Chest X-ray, PA view. Patient: 65 years old, sex M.
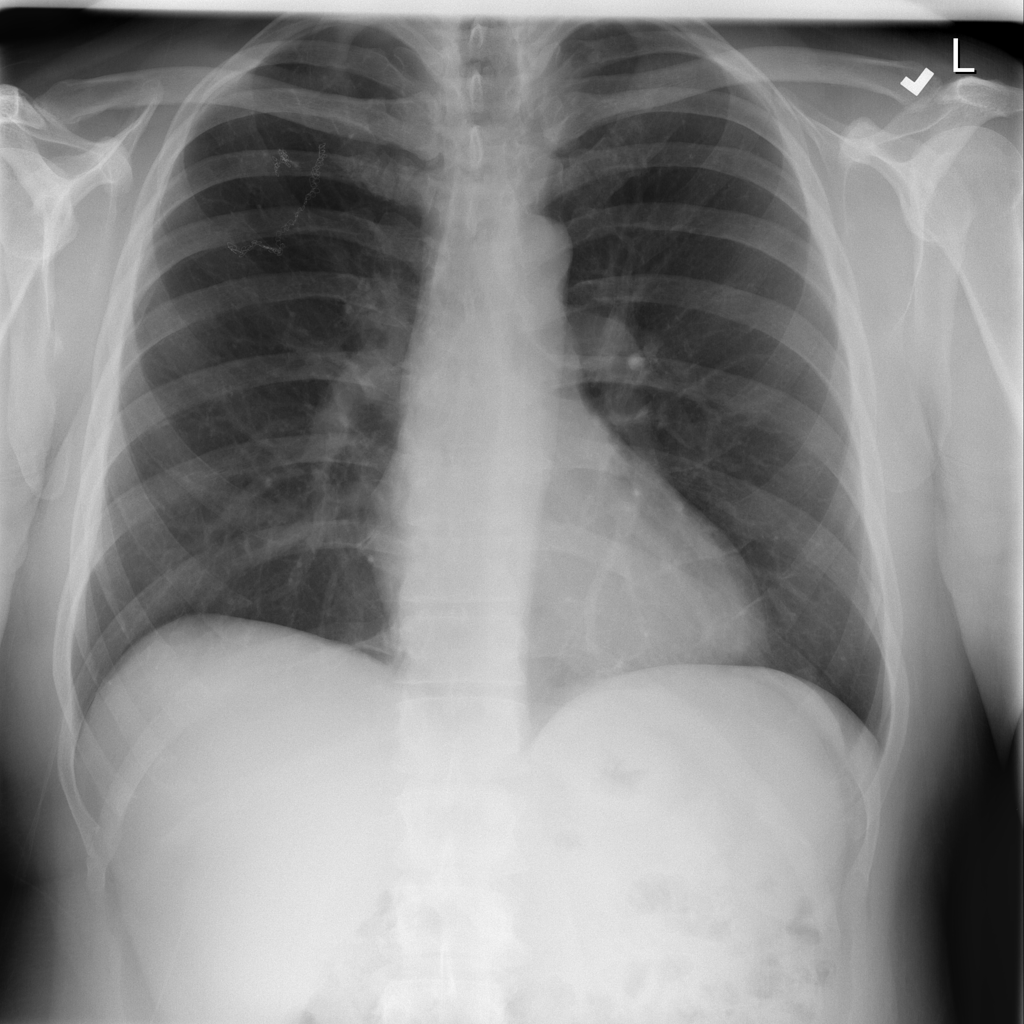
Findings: No Finding